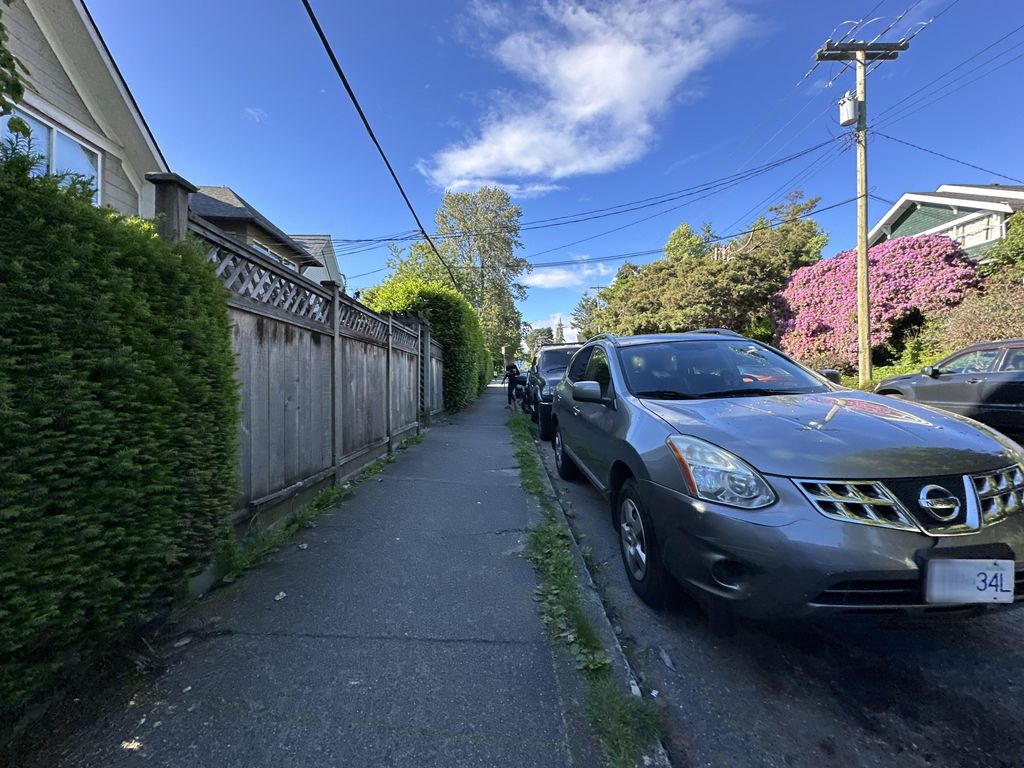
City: vancouver